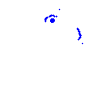
Particle: proton